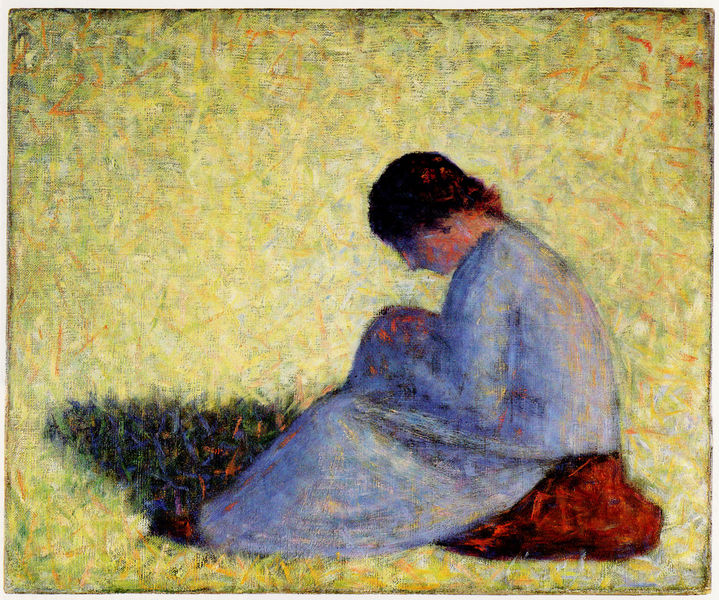
Titel: Paysanne assise dans l'herbe
Künstler: Georges Pierre Seurat
Standort: New York (New York)
Institution: Solomon R. Guggenheim Museum
Schlagwörter: blau, dunkel, felsen, fuß, kopf, schatten, weiß, grün, impressionismus, mädchen, sitzen, blumen, braun, bunt, dunkelbraun, frau, frisur, haar, hell, kleid, kreide, licht, mund, nase, ohrring, orange, profil, rücken, schwarz, dame, gras, park, rot, tuch, wiese, haube, rock, falten, gesicht, knoten, mensch, stein, trauer, porträt, öl, gräser, sonne, boden, auge, gewand, haare, mantel, decke, kontrast, traurig, bein, dutt, kauern, divisionismus, farben, flächen, hellgrün, linien, beleuchtung, lehnen, handarbeit, reflexe, trennung, langweilig, striche, umriss, punkte, abgewandt, belichtung, leinwand, tasche, schattenwurf, firsur, seurat, rucksack, farbigkeit, pointillismus, georges seurat, neoimpressionismus, buntheit, gegenfraben, hinterbeugen, komlpementärfarben, postimpressinismus